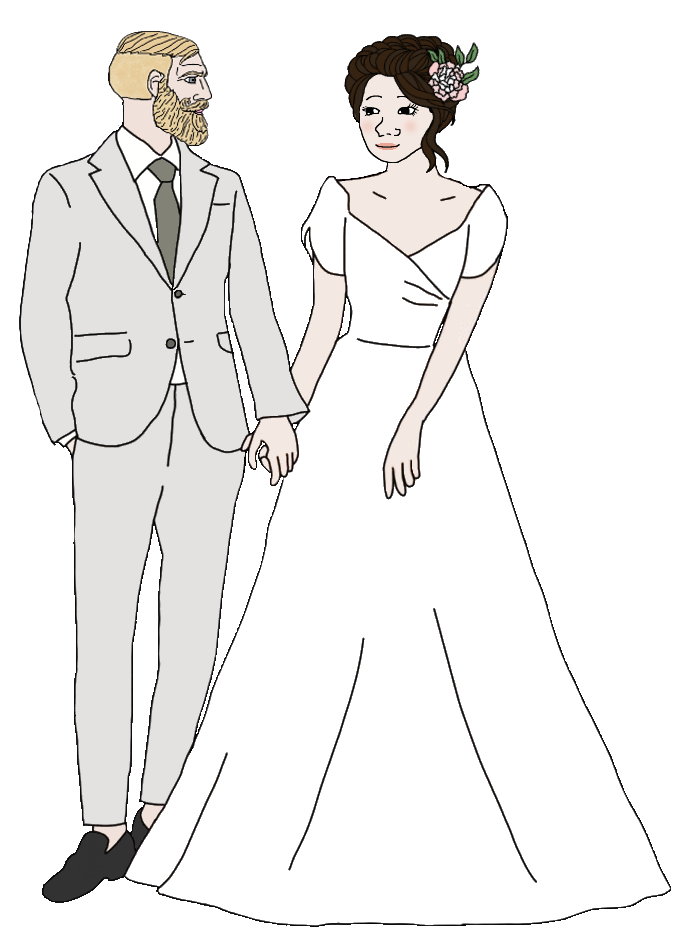
Label: 4_Yes_Chad